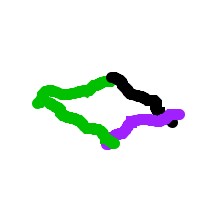
Shape: rhombus